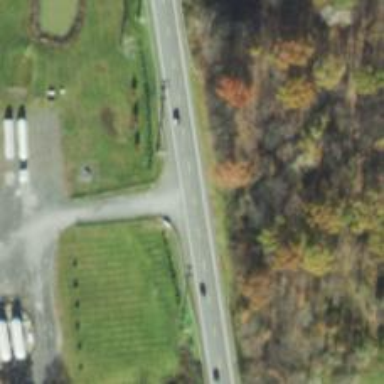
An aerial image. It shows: Asphalt trunk highway.